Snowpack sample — Snodgrass Mountain, Crested Butte, Colorado (2/4/25, 12:06 PM MST)
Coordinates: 38.923, -106.968
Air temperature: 35 °F
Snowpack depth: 80 cm
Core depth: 20 cm
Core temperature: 33.8 °F
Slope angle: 14°, slope face: 78°
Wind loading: low
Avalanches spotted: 0
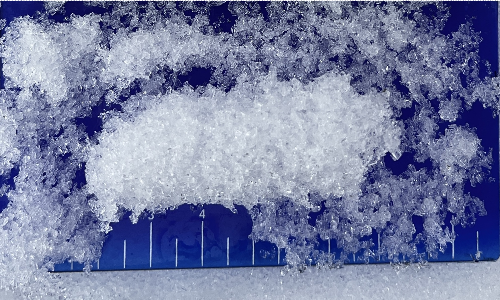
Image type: core
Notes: No avalanches nearby, unusually warm weather for the last month reported by residents, Collected 25 yards from treeline